Current action and preconditions to check: trajectory_clear

Your task: For each precondition in the list above, predict whether it will hold at this action.

Consider the current scene as observed from the mobile robot's camera, and analyze the predicted future states of all dynamic agents (e.g., people, animals, vehicles, or any moving entities) within the NEXT SECOND.

IMPORTANT: Only answer "very likely" if you are absolutely certain—based on strong, clear evidence—that a dynamic agent will violate the precondition in the predicted future state. Do NOT answer "very likely" for unlikely, ambiguous, or low-probability risks.

Ask yourself for each precondition: Is there a high probability, with clear and convincing evidence, that the predicted future states of any dynamic agent will interfere with the predicted future state of the currently executing action within the NEXT SECOND, causing that precondition to fail?

Assess the risk level based on these predictions. Use "likely" or "very likely" if motions create a clear risk of interference.

Use "neutral" or "improbable" if agents are nearby but their predicted paths are clearly diverging or non-conflicting.

Failure Risk Categories: "very improbable", "improbable", "neutral", "likely", "very likely"

Answer Format: Output ONLY the probability_of_failure value from these categories: "very improbable", "improbable", "neutral", "likely", "very likely"

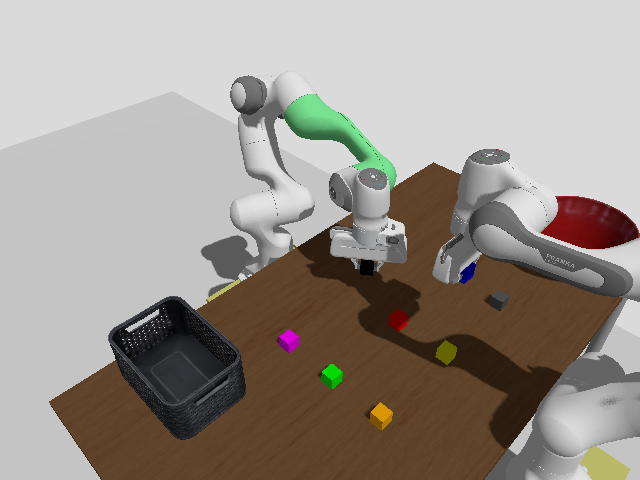

Answer: very improbable